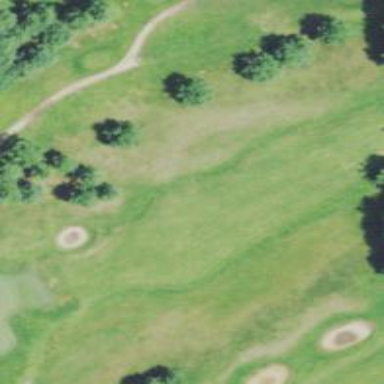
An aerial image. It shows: Golf fairway surrounded by grass.